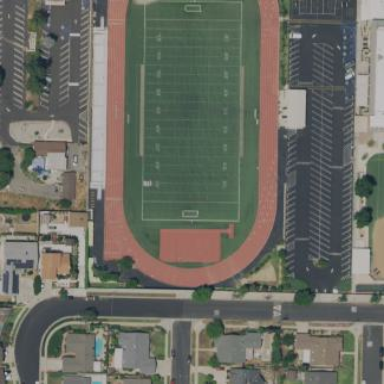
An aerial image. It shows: American football pitch with artificial turf.